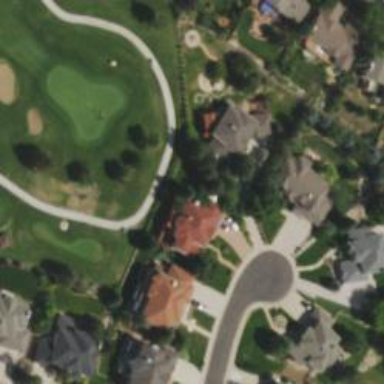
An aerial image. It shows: Path designated for golf carts.